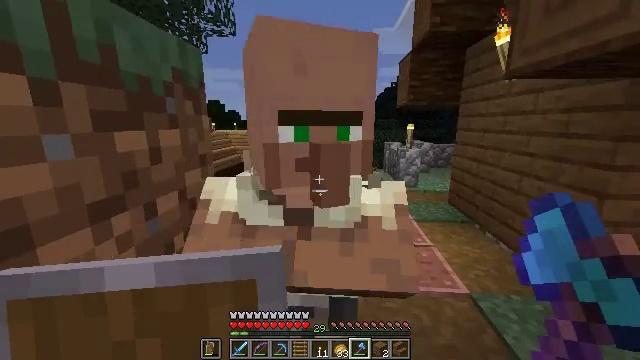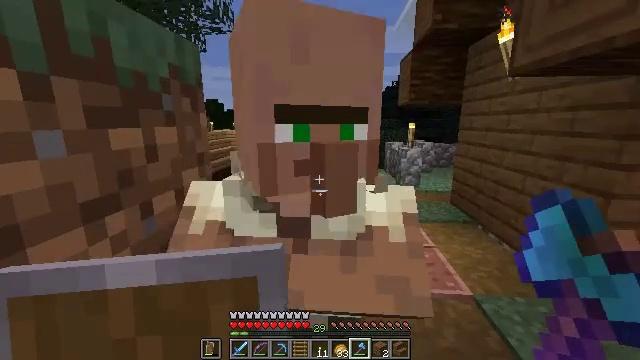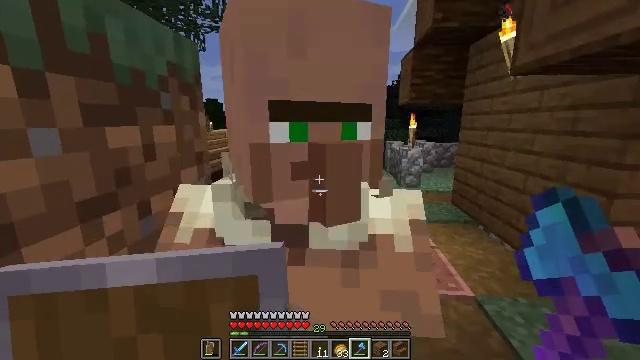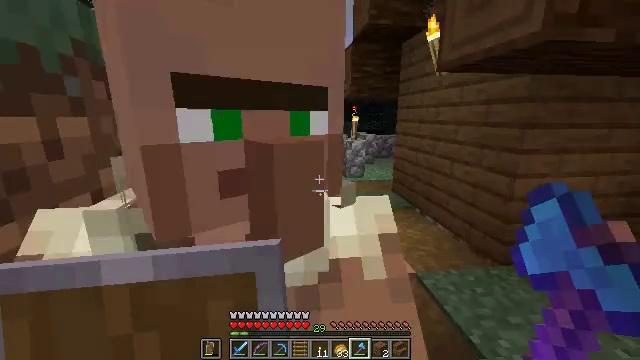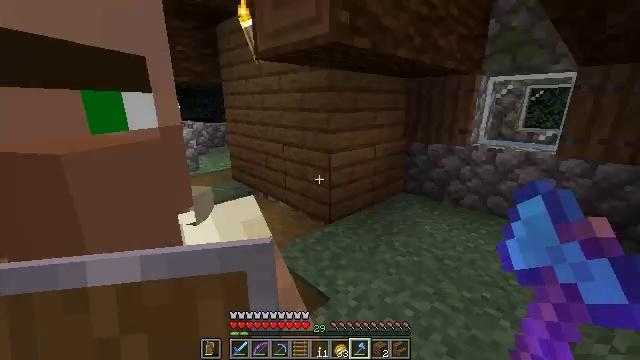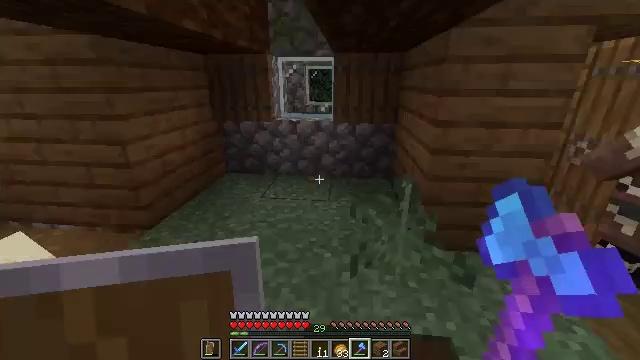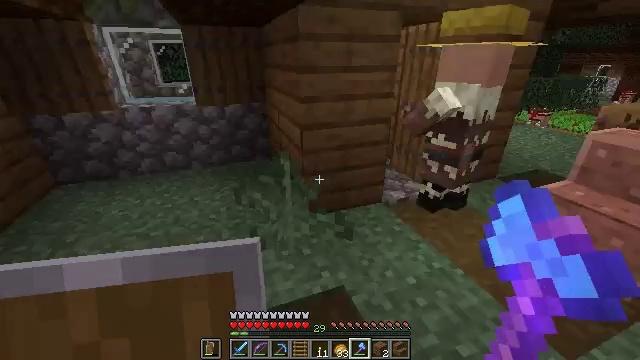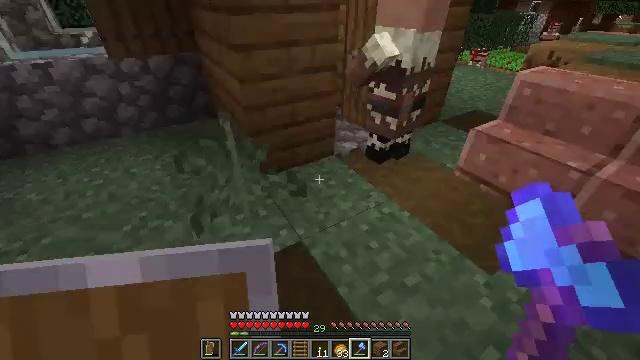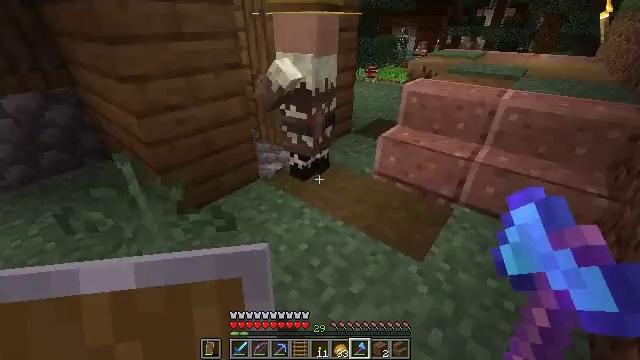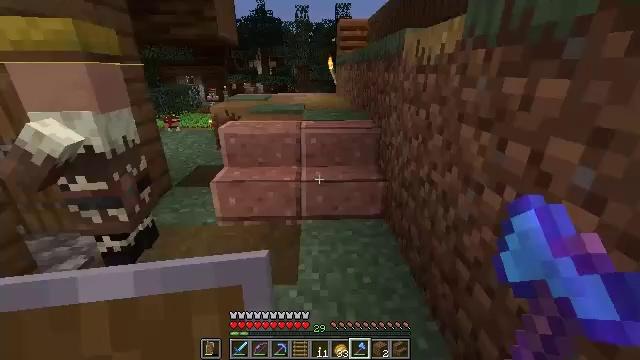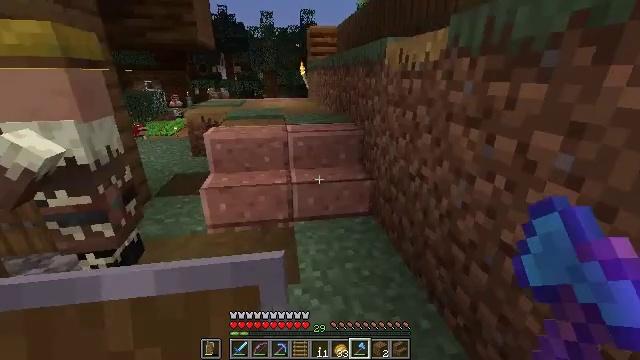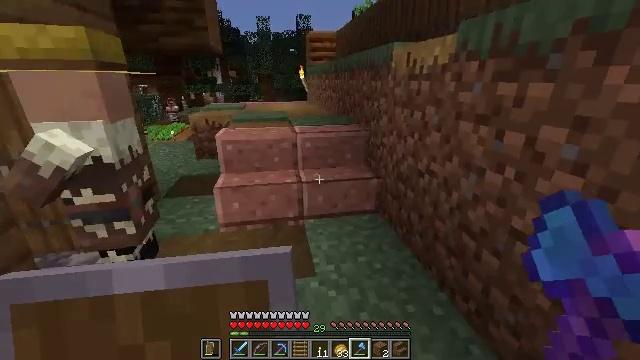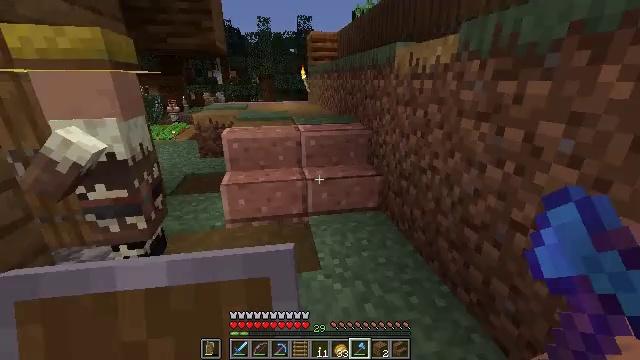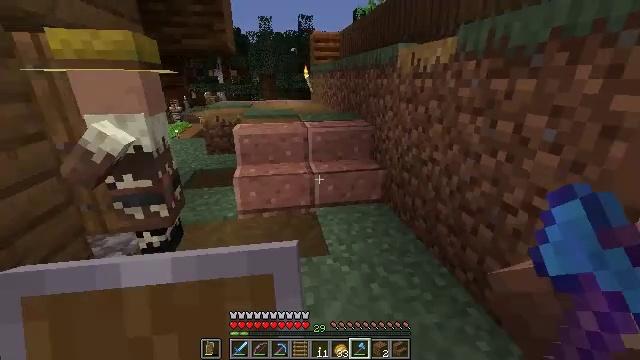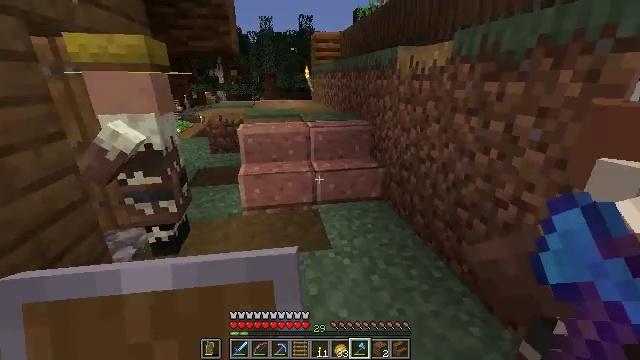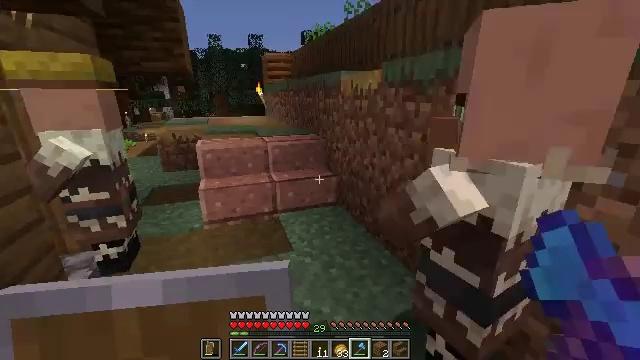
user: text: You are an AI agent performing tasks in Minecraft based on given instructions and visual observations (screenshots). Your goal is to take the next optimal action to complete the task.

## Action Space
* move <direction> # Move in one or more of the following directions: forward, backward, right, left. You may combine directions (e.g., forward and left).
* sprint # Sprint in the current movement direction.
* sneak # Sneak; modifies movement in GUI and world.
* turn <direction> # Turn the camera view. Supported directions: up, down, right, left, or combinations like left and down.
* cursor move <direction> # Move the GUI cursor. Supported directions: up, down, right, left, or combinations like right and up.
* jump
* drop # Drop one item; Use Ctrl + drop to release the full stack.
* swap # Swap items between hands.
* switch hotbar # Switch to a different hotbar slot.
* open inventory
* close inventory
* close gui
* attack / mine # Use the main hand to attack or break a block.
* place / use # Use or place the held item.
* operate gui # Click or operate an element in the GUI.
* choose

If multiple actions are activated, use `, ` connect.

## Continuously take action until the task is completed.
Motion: motion action
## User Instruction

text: Craft an orange bed.
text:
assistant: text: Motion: no_op
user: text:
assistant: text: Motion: no_op
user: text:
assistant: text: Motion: turn right and down
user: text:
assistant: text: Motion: turn right and down
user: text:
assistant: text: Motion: turn right and down
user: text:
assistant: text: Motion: turn right and down
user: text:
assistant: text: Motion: turn right and down
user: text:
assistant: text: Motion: move back and move left, turn right and up
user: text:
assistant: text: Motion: move back and move left, turn right and up
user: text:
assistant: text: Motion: move back and move left, turn right
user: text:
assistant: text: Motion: move back and move left, turn right
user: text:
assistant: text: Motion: move back
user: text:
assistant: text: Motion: move back
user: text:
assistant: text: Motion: move back
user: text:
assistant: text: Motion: move back, turn right and up
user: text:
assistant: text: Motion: move back, turn right and up
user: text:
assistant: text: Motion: turn right and up
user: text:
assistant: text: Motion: no_op
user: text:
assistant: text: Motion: no_op
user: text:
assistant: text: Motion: turn left
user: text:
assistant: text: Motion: move forward, turn left
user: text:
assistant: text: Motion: move forward and move right, turn left
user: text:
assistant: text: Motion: move forward and move right, turn left
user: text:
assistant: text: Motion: move forward and move right
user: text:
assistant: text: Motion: move forward
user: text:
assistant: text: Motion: move forward
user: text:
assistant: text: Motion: no_op
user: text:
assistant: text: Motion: no_op
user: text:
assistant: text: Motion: no_op
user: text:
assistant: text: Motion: move forward